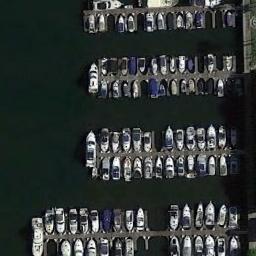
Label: harbor